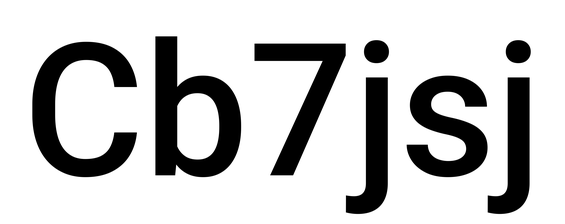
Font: Roboto_Medium